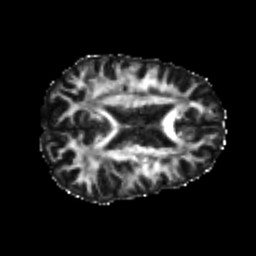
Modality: FA
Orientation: axial
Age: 25
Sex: female
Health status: healthy
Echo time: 0.074 s